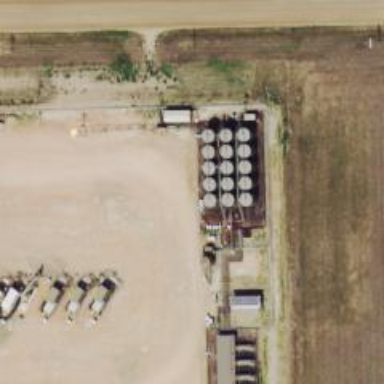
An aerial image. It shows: Storage tank with man-made structure.